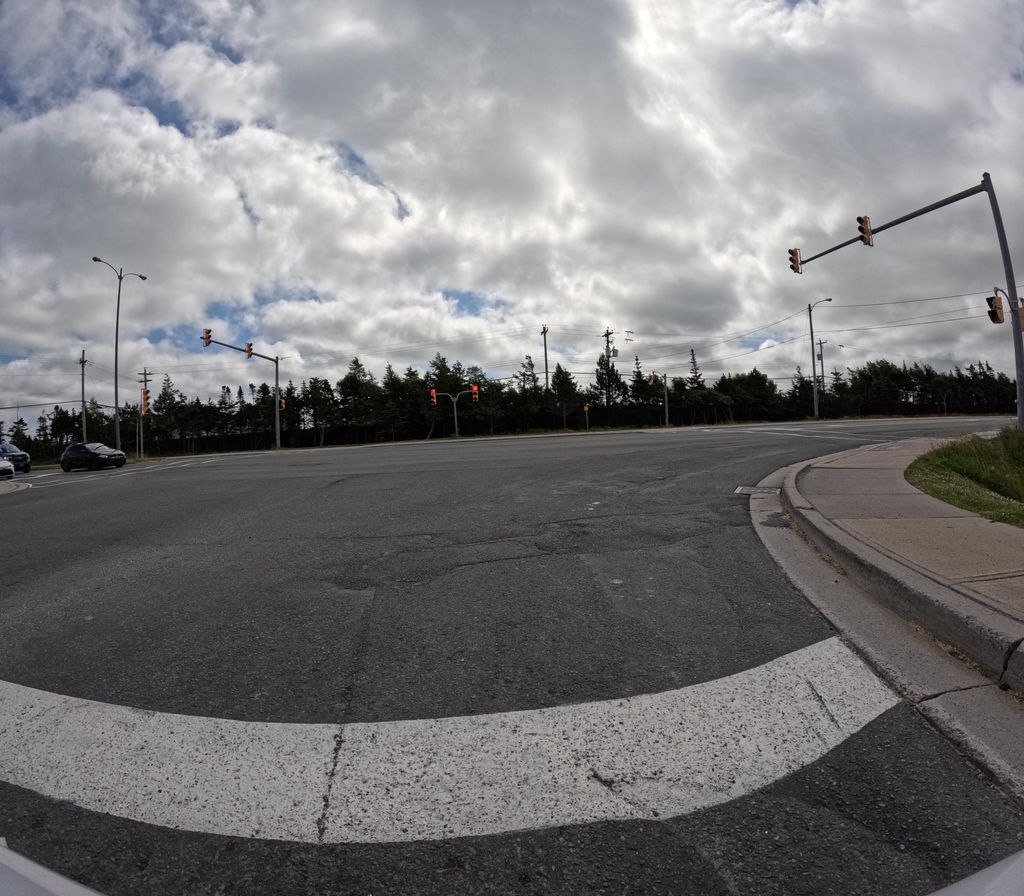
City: st_johns